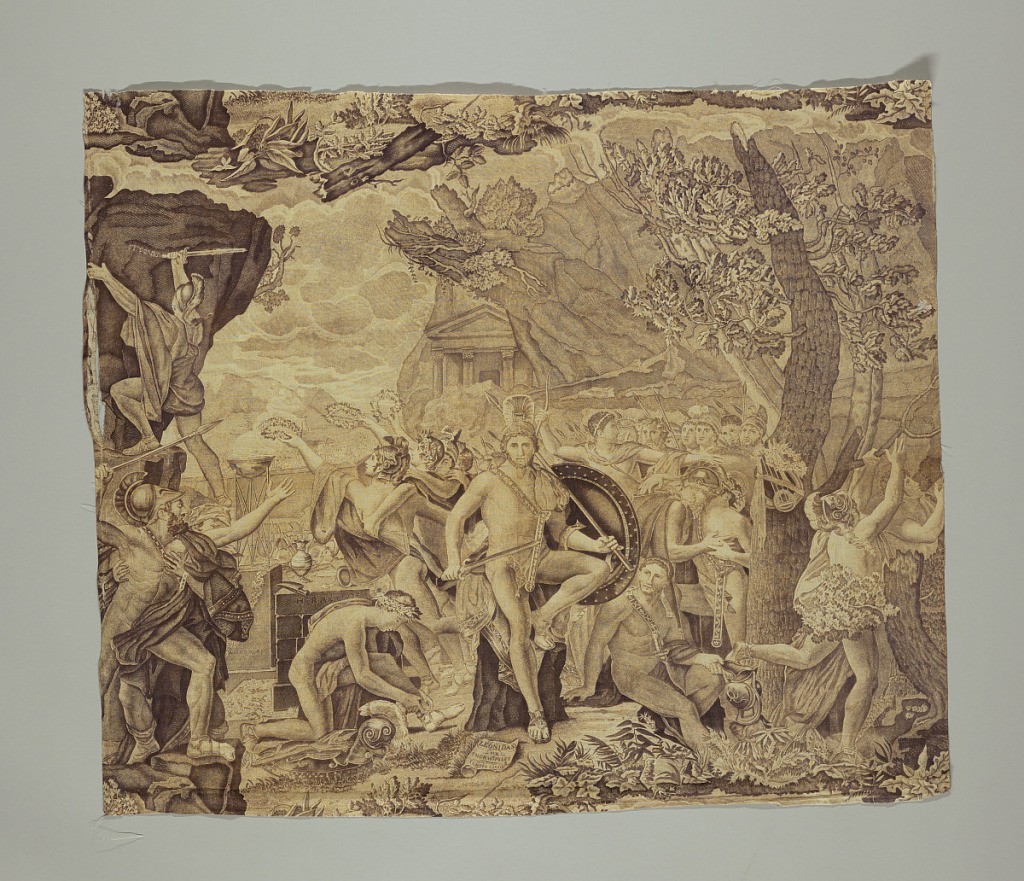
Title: Leonidas at Thermopylae
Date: ca. 1815
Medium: cotton Technique: printed by engraved plate
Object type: Textile
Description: The helmeted, but naked figure of the warrior king of Sparta, Leonidas, holding a shield and carrying a sword in the center of a rocky pass with a field of warriors. On the left a man engraves on a rock with his sword the inscription which will recall for posterity the deed of the Spartan. At the left is the blind warrior Eurites. On scroll at bottom center:  "LEONIDAS AUX THERMOPYLES, D'apres David." In sepia on natural.